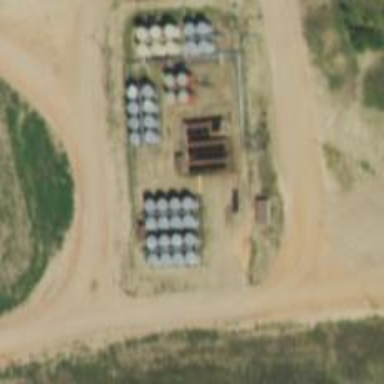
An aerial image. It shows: Storage tank with man-made structure.